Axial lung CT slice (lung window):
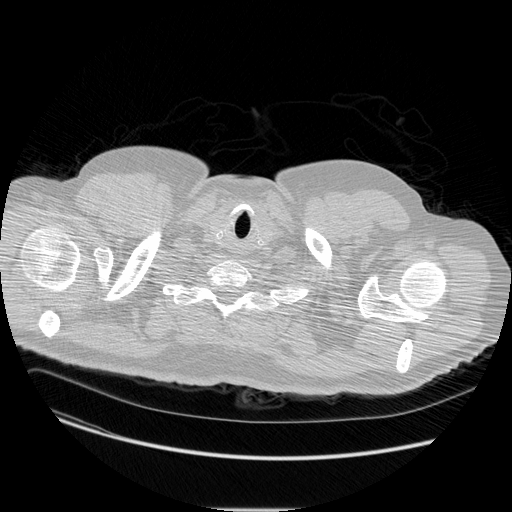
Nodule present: no